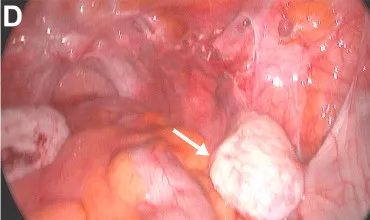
Intraoperative views during laparoscopy. (D) The right ovary appears normal.
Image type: endoscopy (gi_endoscopy)